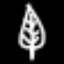
Label: leaf